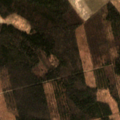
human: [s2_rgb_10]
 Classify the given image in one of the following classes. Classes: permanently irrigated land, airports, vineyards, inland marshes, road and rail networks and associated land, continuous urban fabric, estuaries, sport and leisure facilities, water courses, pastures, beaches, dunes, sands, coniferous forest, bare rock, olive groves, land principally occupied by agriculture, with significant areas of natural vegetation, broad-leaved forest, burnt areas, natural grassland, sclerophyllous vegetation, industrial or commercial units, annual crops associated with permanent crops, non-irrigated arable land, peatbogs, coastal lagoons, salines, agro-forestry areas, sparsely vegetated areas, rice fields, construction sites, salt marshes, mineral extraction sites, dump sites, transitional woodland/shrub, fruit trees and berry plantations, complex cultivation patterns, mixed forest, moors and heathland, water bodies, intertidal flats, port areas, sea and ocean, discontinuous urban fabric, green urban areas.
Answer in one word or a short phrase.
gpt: non-irrigated arable land, broad-leaved forest, mixed forest, transitional woodland/shrub